Question: Following is the code to read the number of keys in every dictionary whose object acts as the item in the main dictionary ('channel').
'''
Dim facebook As Object, instagram As Object, twitter As Object, name As String, channel As Object, _
type_name As String, Key As Variant, values(5) As Integer, i As Integer, j As Integer
Set facebook = CreateObject("Scripting.Dictionary")
For i = 0 To 4
values(i) = Cells(i + 1, 1)
Next i
With facebook
.Add "brand", values
.Add "post", 6
.Add "likes", 7
End With
Set instagram = CreateObject("Scripting.Dictionary")
With instagram
.Add "brand", 8
.Add "post", 9
.Add "likes", 10
End With
Set twitter = CreateObject("Scripting.Dictionary")
With twitter
.Add "brand", 11
.Add "post", 12
.Add "likes", 13
End With
Set channel = CreateObject("Scripting.Dictionary")
With channel
.Add "facebook", facebook
.Add "twitter", twitter
.Add "instagram", instagram
End With
For i = 0 To channel.count - 1
MsgBox channel.Keys(i) & " has " & channel(channel.Keys(i)).count & " keys."
Next i
'''
Error which is occurring is shown in the given image file:

If I replace 'MsgBox channel.Keys(i) & " has " & channel(channel.Keys(i)).count & " keys."' with 'MsgBox channel.Keys(i) & " has " & channel.Items(i).count & " keys."', then also it is giving the same error.
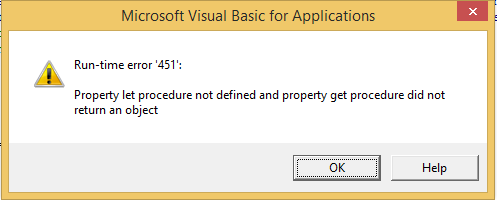
Answer: 'Dictionary.Keys()' is not a property, it's a function and it does not accept parameters. It always returns all keys, and you need to pick the one you need it returns:
'''
MsgBox channel.Keys()(i) & " has " & channel(channel.Keys()(i)).Count & " keys."
'''